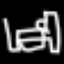
Label: bed